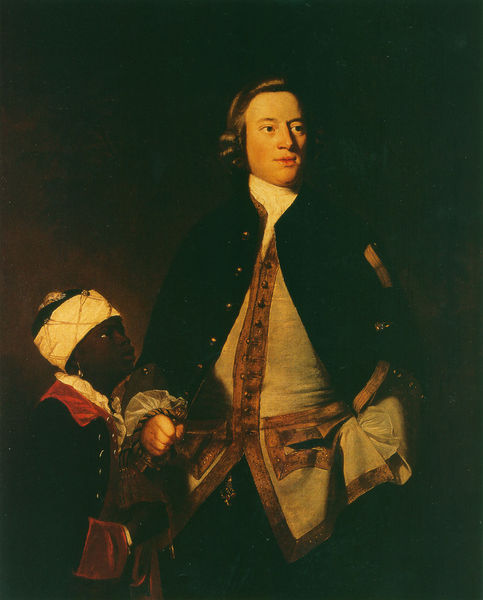
Titel: Paul Henry Ourry
Künstler: Sir Joshua Reynolds
Institution: The National Trust, Saltram House
Schlagwörter: hand, mann, weiß, hut, ohrring, schwarz, rot, blond, jacke, diener, kragen, samt, portrait, porträt, mantel, reich, kind, england, man, junge, revers, weste, foto, neger, schwert, faust, orden, gebet, afrikaner, sklave, wohlhabend, wams, hosentasche, mohr, turban, heroisch, heldenhaft, kolonial, nieger, +turban